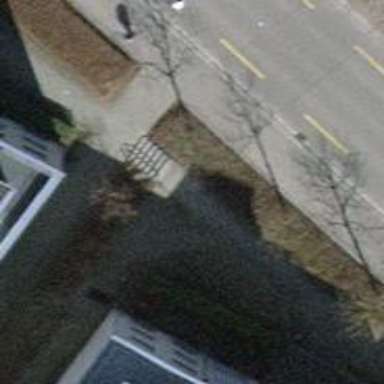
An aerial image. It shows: Road with steps.